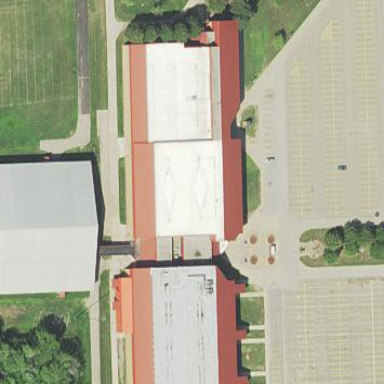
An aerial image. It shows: University building located within sports center.